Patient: sex F, age 19
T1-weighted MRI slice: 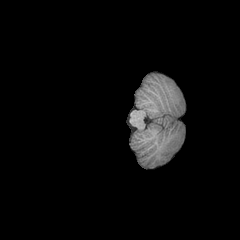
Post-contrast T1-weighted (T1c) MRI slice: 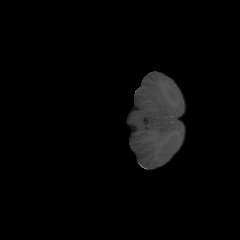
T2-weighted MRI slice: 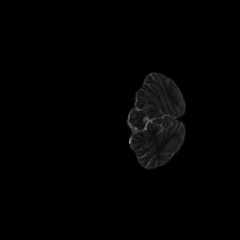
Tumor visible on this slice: no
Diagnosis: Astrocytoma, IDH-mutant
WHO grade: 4